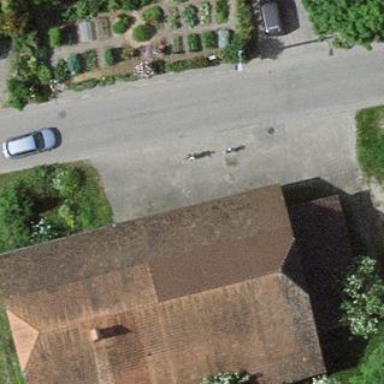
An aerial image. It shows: Farm building.